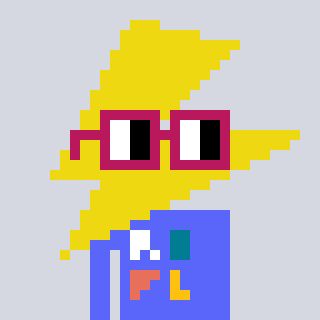
a pixel art character with square dark red glasses, a lightning bolt-shaped head and a purple-colored body on a cool background